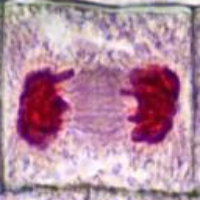
Label: anaphase